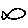
Label: fish